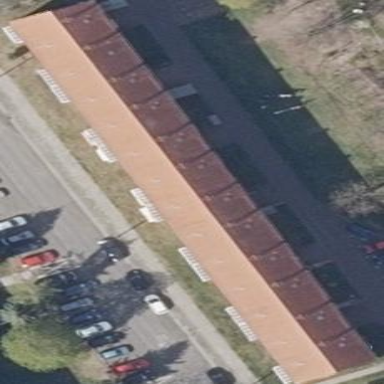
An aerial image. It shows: Gabled roof on building that houses apartments.